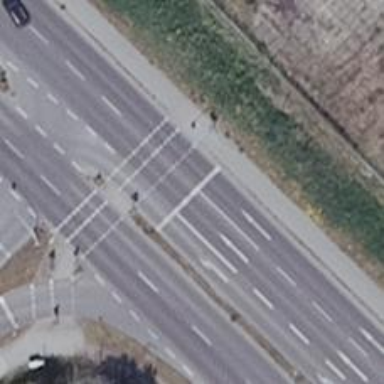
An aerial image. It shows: Road with traffic signals controlling the flow of traffic.